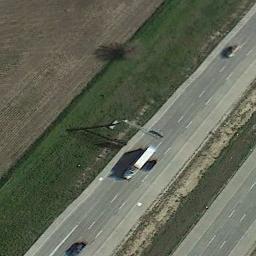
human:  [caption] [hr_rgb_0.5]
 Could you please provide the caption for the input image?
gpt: There are large green lawns around the freeway and there are three cars on the freeway .

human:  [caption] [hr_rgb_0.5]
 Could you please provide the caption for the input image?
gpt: The freeway is between the grass and the bare land with some cars .

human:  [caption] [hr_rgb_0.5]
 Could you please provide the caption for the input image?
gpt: There wasn't much traffic on the motorway .

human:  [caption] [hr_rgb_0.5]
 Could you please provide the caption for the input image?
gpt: A straight freeway goes through the farmland and some cars are driving on the freeway .

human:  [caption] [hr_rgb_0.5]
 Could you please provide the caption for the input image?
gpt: There are green lawns along the freeway .